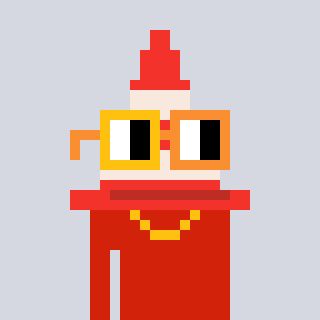
a pixel art character with square yellow and orange glasses, a cone-shaped head and a red-colored body on a cool background